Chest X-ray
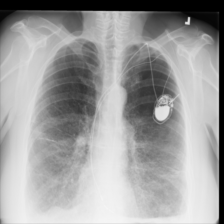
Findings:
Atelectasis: negative
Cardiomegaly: negative
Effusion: negative
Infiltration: negative
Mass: negative
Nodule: negative
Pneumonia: negative
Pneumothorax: negative
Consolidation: negative
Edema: negative
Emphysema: negative
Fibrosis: negative
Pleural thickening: negative
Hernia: negative